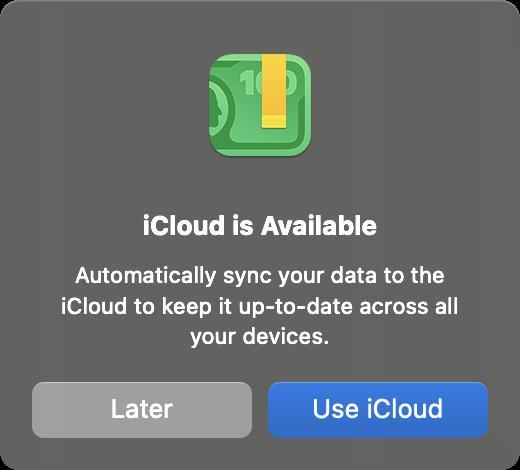
Accessibility tree:
{"name": "", "role": "AXWindow", "description": "alert", "role_description": "dialog", "value": null, "position": "734.00;228.00", "size": "260;235", "children": [{"name": null, "role": "AXImage", "description": "Money alert", "role_description": "image", "value": null, "position": "98.00;20.50", "size": "64;64", "children": []}, {"name": null, "role": "AXStaticText", "description": null, "role_description": "text", "value": "iCloud is Available", "position": "18.00;104.50", "size": "224;16", "children": []}, {"name": null, "role": "AXStaticText", "description": null, "role_description": "text", "value": "Automatically sync your data to the iCloud to keep it up-to-date across all your devices.", "position": "18.00;130.50", "size": "224;44", "children": []}, {"name": "Later", "role": "AXButton", "description": null, "role_description": "button", "value": null, "position": "10.00;185.00", "size": "122;40", "children": []}, {"name": "Use_iCloud", "role": "AXButton", "description": null, "role_description": "button", "value": null, "position": "128.00;185.00", "size": "122;40", "children": []}]}